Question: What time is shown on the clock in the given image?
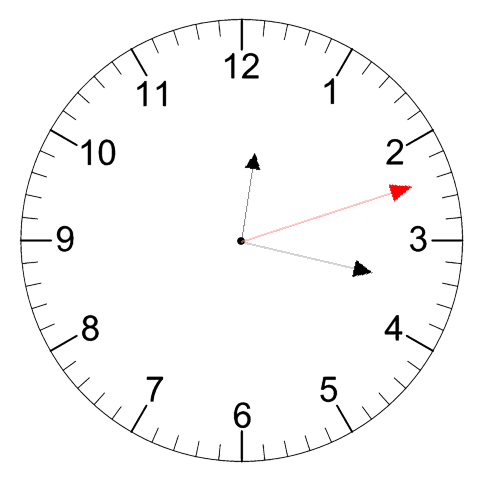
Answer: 12:17:12